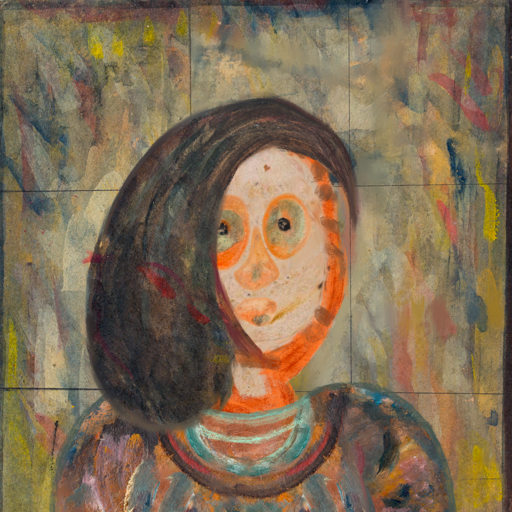
Background: GypsyMother, Head And Neck Front: Rupkatha, Face Front: Childish, Bust: Boggyland, Hair Front: Gypsy_Mother, Head Accessory: Blank, Second Necklace: Blank, Necklace: Blank, Baby: Blank